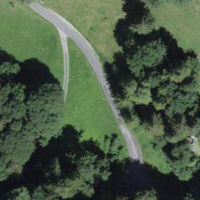
EUNIS habitat code: 43
Species observed at this site:
Anthyllis vulneraria